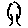
Label: tree